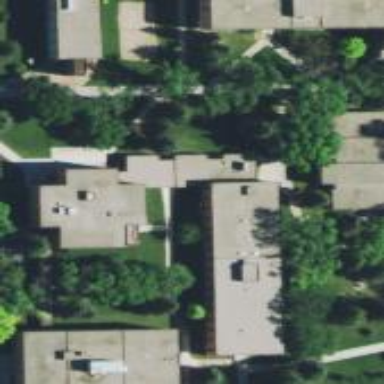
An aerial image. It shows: Dormitory building.